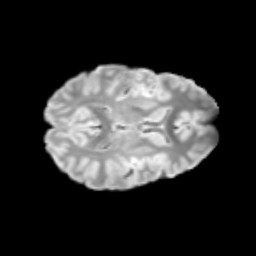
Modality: T2w
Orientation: axial
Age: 14
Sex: female
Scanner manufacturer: siemens
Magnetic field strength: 3 T
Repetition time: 3.8 s
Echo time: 0.07 s